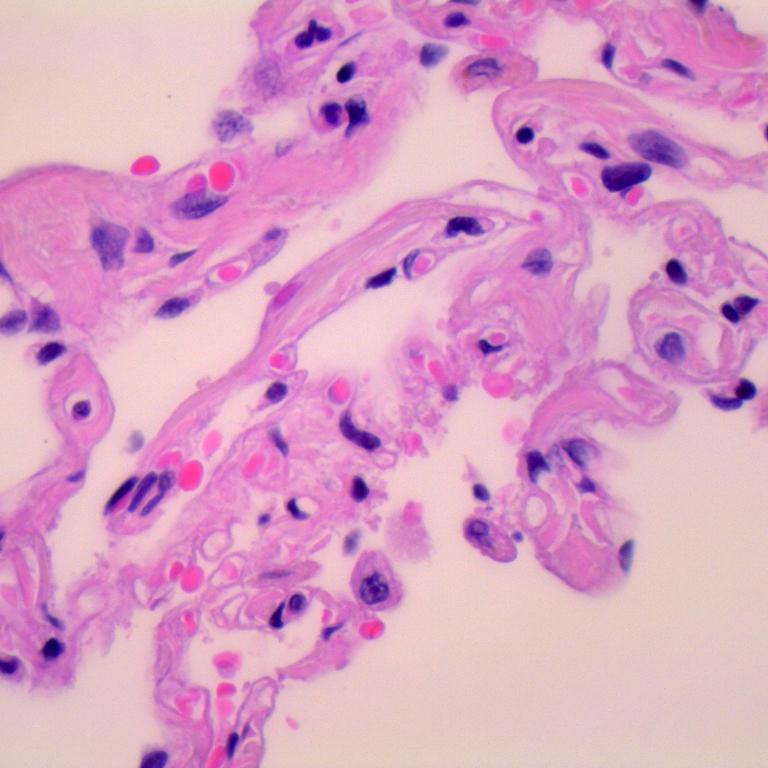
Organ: lung
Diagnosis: benign